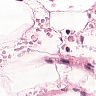
Metastatic tissue present: no